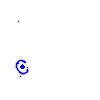
Particle: electron